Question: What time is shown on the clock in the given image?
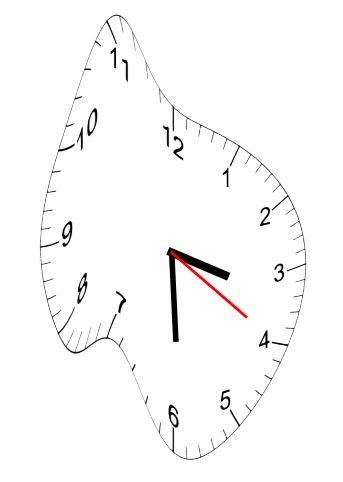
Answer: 03:29:20